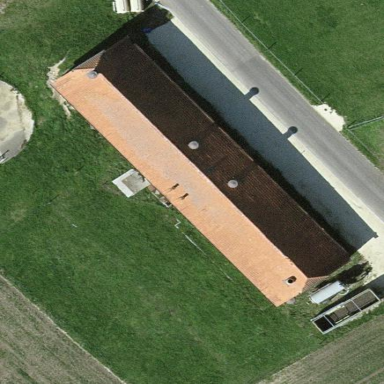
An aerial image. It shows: Farmyard area.